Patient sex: M
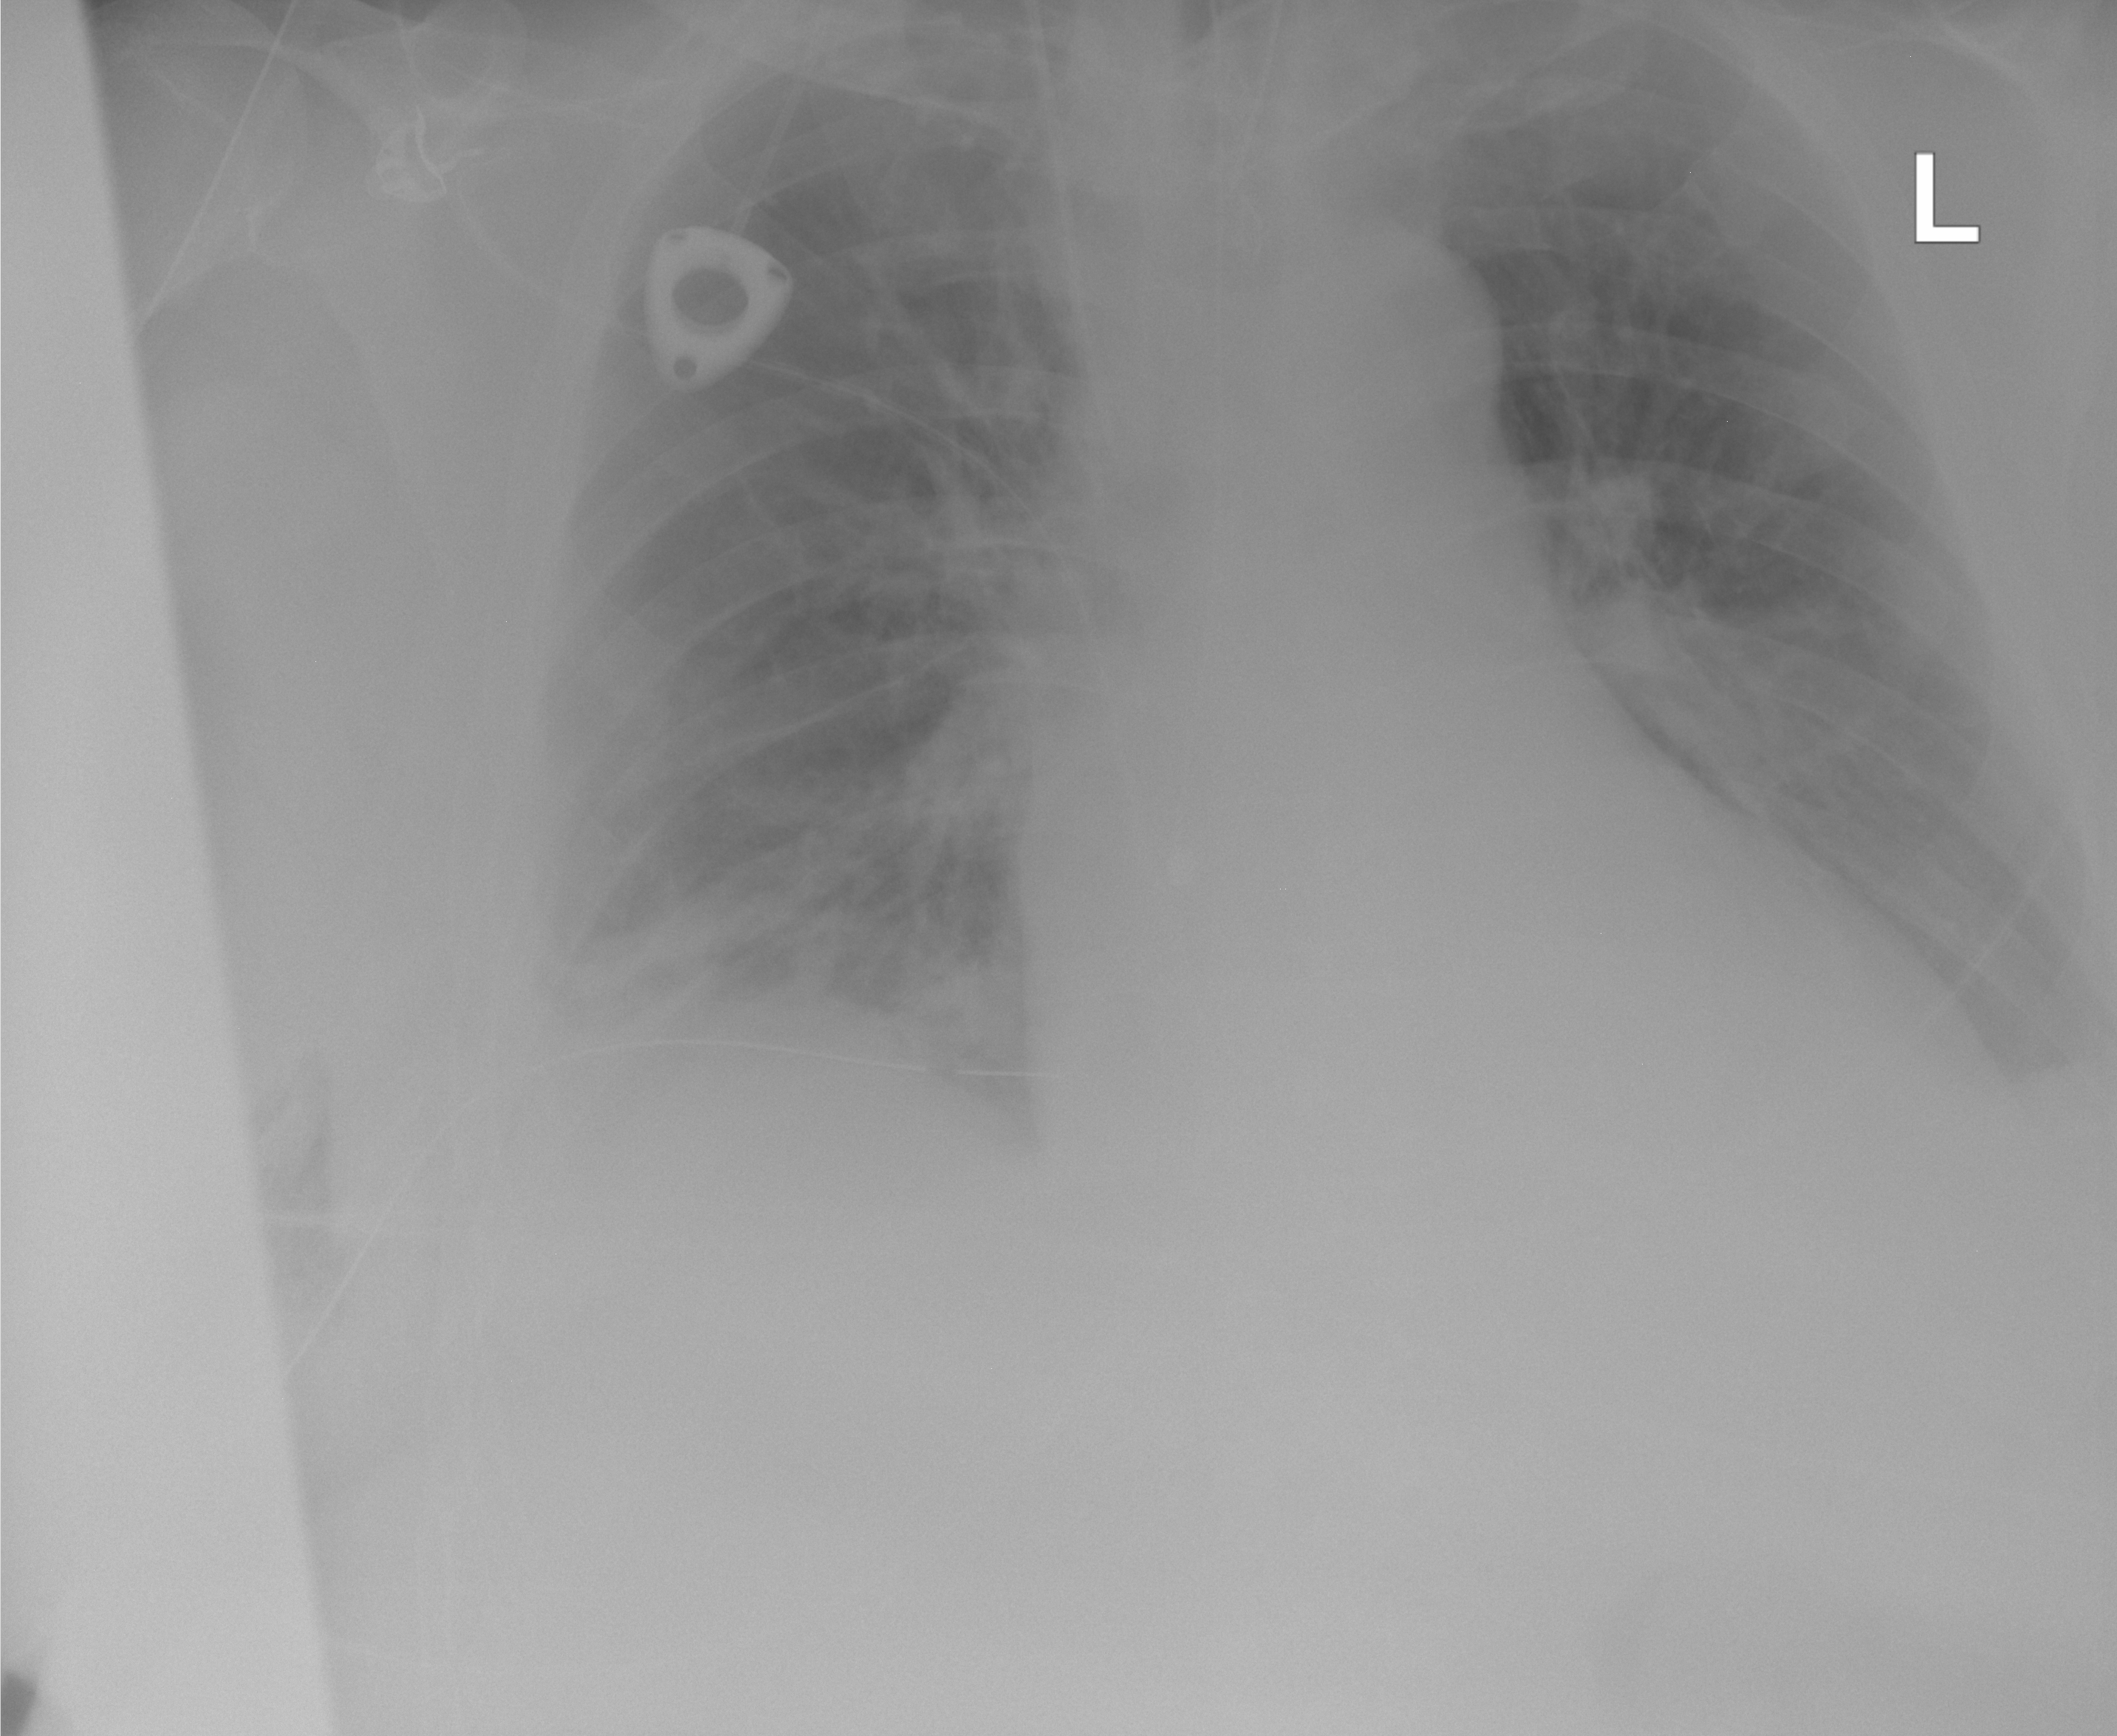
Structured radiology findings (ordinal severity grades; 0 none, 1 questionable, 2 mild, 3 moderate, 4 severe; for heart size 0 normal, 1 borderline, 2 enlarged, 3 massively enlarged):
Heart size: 2
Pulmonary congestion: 1
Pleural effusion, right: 2
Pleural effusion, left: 1
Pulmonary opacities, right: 0
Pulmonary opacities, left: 0
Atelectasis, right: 1
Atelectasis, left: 1